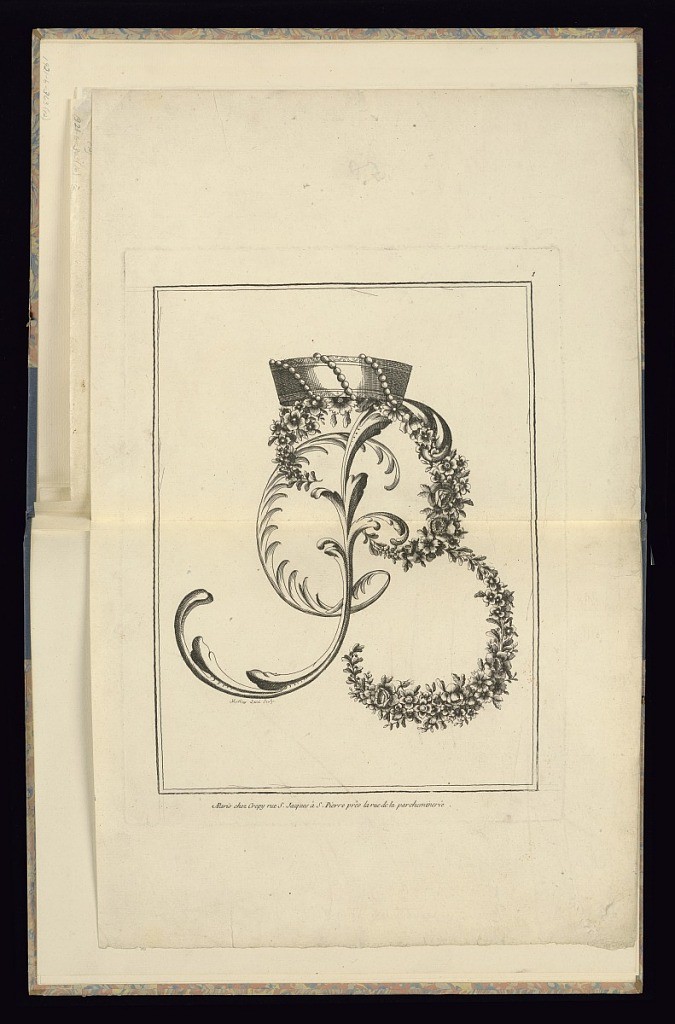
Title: Design for Letter ‘B’
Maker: P. Moithey, French, active 18th century
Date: mid- 18th–late 18th century
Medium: Etching on laid paper
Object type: Print
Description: A design for the letter ‘B', with a possible small ‘c' intertwined. The letter is made up of flowers, leaves, palm leaves and scrolling leaves, topped with a crown or headpiece with beads. The plate is signed and numbered.